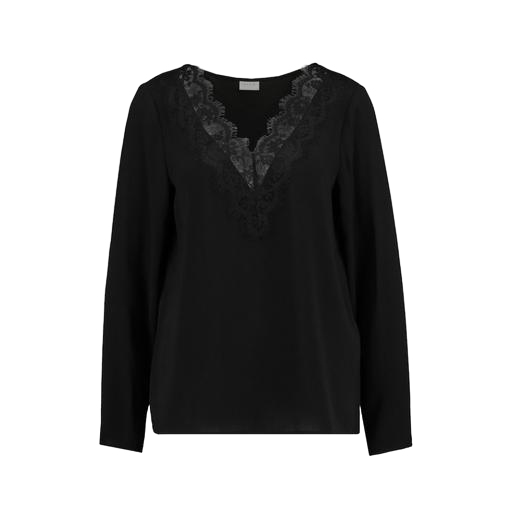
agata blouse, black v-neck top only macy, black lace-accented top, white background